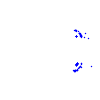
Particle: electron